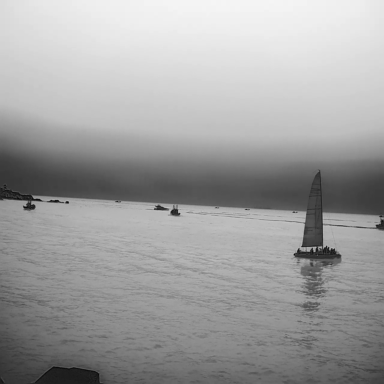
There are ten objects shown in the infrared image, including eight bulk_carriers, a canoe, and a sailboat.